The trace is the raw vibration amplitude of a rotating bearing as a function of time. Determine the bearing's health state. Answer with exactly one of: normal, inner_race, outer_race, ball.
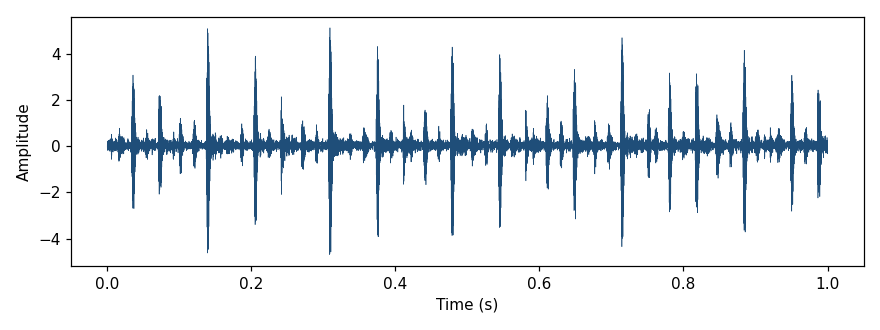
Answer: outer_race